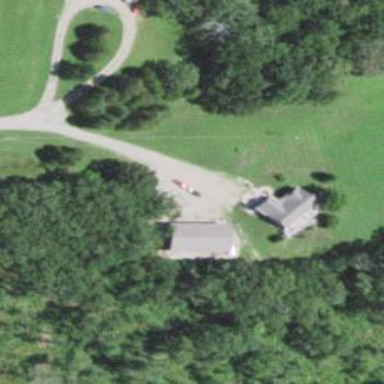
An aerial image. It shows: Driveway leading to service road.